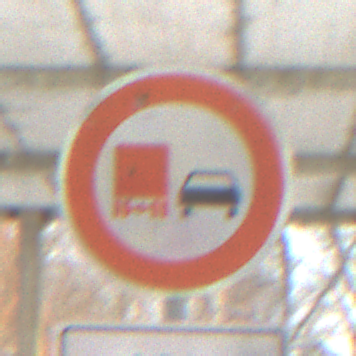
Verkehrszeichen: UeberholverbotKraftfahrzeuge
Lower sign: LaengeEinerStrecke6
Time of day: MorningAfternoon
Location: Roofed (Suburban)
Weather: PartlyCloudy
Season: Winter
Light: Natural